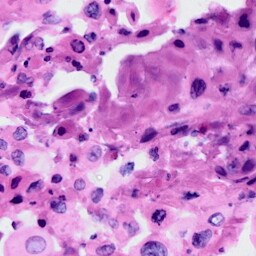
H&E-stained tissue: Cervix